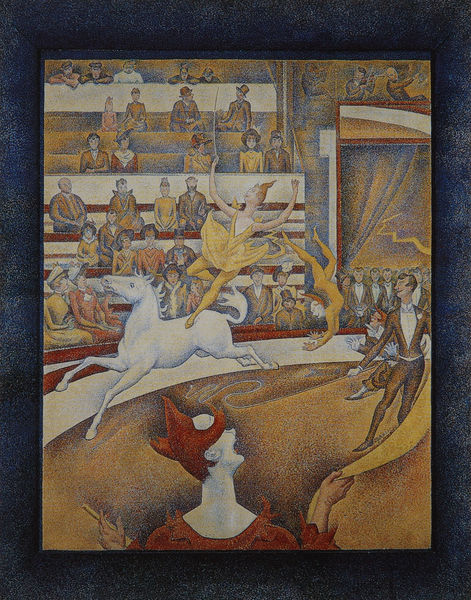
Titel: Cirque, Zirkus
Künstler: Georges Seurat
Standort: Paris
Institution: Musée d'Orsay
Schlagwörter: blau, gemälde, mann, schatten, weiß, frauen, gelb, impressionismus, menschen, mädchen, ocker, sand, sitzen, bewegung, braun, bunt, damen, degas, frau, geste, hell, hintergrund, hut, hüte, licht, männer, orange, paris, szene, rot, tier, tuch, beige, expressionismus, leute, malerei, rock, tanz, anzug, hemd, mütze, arme, falten, hals, herr, hände, vorhang, öl, boden, gold, haare, personen, bühne, person, publikum, tanzen, tänzerin, fliegen, kinder, pferd, reiter, rund, reiten, reiterin, ritt, schweif, schwung, sprung, ballerina, tribüne, zuschauer, pointilismus, laufen, balerina, rang, vorstellung, figuren, frack, rauchen, zigarre, tor, arena, ränge, eingang, maske, narr, seil, clown, plakat, peitsche, zirkus, zirkusdirektor, kunst, schimmel, bänke, programm, manege, halbrund, springen, brauntöne, dressur, seurat, signac, spektakel, show, tänzer, harlekin, galopp, zelt, sitzplätze, gelb ocker, pointillismus, postimpressionismus, akrobaten, akrobatik, akrobatin, artist, artisten, artistin, balance, conferencier, direktor, direktur, domteur, dynamogen, georges seurat, kunststück, neoimpressionismus, pferdenummer, postimpresionismus, sternhut, voltigieren, akrobat, dompteur, new york, zirkuspferd, ballerine, weißes pferd, kunstreiterin, tribune, akrobatinnen, rena, zuschauertribüne, irkusdirektor, musée d'orsay, mangnege, zusachauer, palerina, frauen hüte, domtoir, trbüne